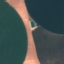
Land use / land cover class: AnnualCrop